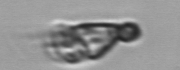
Label: Paratontonia_gracillima